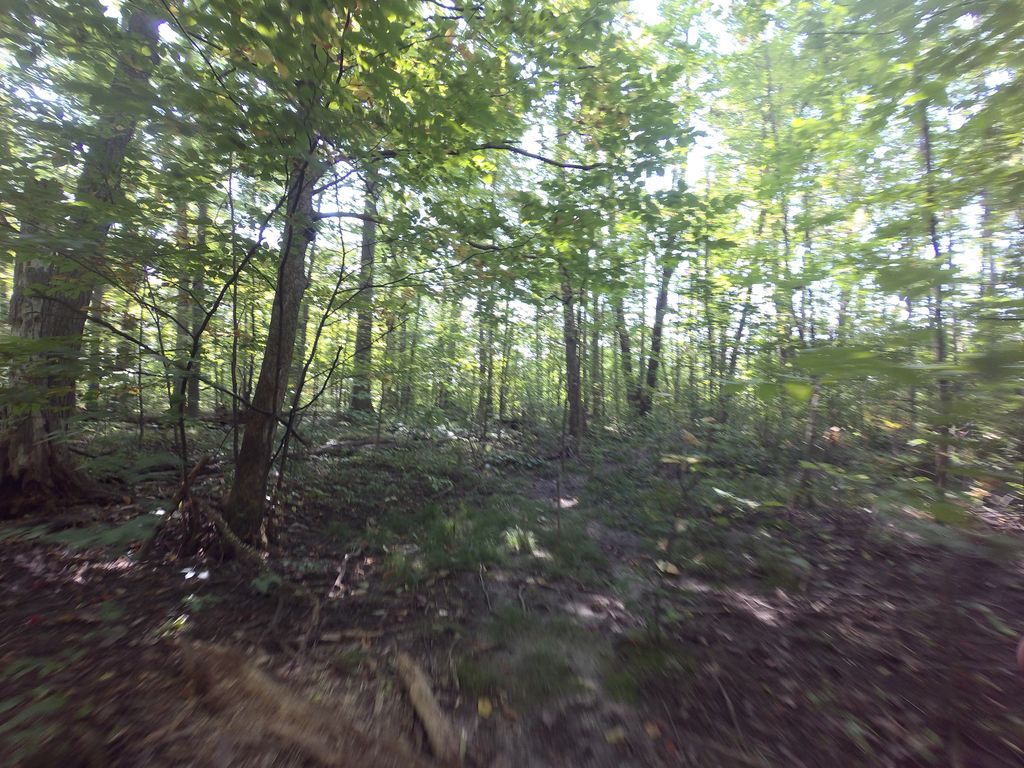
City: ottawa-gatineau